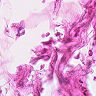
Metastatic tissue present: no